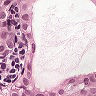
Metastatic tissue present: yes